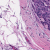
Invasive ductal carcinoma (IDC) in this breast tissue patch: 1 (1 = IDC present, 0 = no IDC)